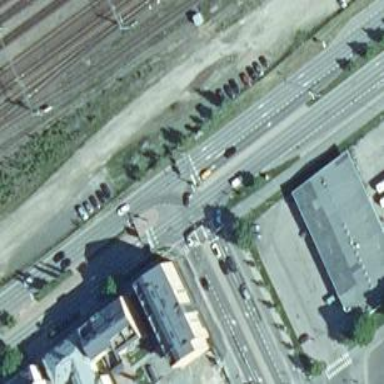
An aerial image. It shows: Asphalt footway with marked crossing that includes pedestrian island.